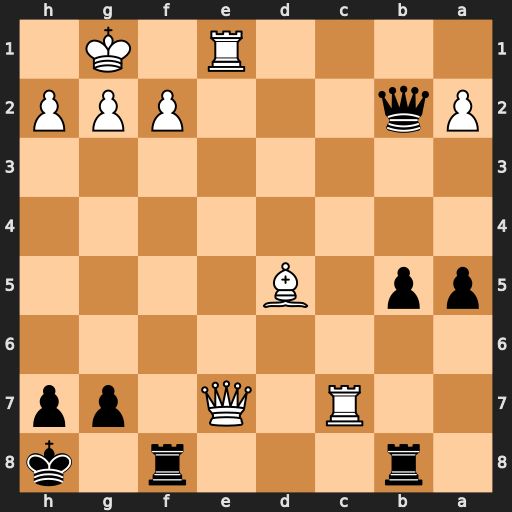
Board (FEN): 1r3r1k/2R1Q1pp/8/pp1B4/8/8/Pq3PPP/4R1K1
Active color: b
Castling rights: -
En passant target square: -
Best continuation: Qxf2+ Kh1 Qf1+ Rxf1 Rxf1#